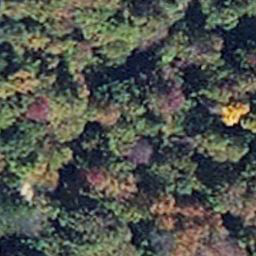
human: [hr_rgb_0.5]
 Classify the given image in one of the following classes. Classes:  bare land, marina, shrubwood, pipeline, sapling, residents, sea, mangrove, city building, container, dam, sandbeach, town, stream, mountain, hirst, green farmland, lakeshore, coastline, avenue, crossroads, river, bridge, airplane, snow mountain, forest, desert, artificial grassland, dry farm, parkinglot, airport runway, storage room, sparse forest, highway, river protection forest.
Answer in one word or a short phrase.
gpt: mangrove